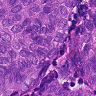
Metastatic tissue present: yes